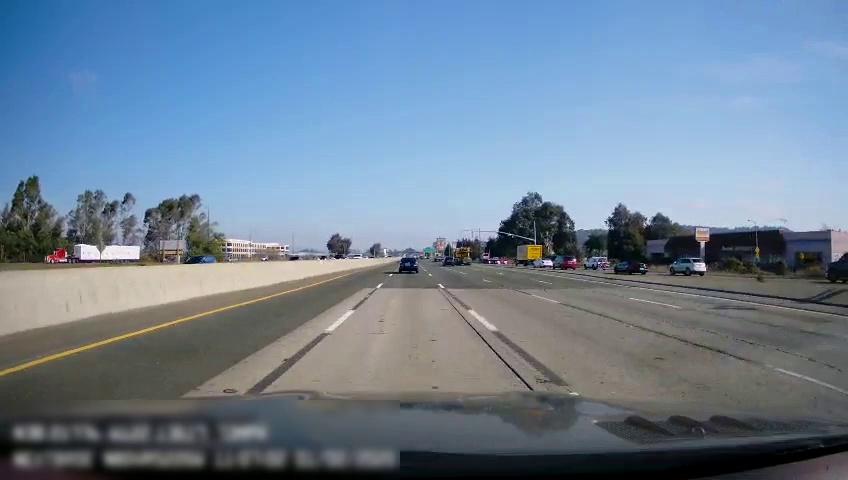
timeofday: Day
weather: Sunny
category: Drivable Space
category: Vehicles | Car
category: Vehicles | Other LV
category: Vehicles | Other LV
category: Vehicles | SUV
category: Vehicles | Car
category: Lanes | Current Lane
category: Lanes | Alternate Lane
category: Lanes | Current Lane
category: Lanes | Alternate Lane
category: Lanes | Alternate Lane
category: Lanes | Alternate Lane